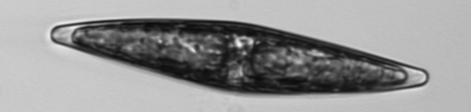
Label: Pleurosigma